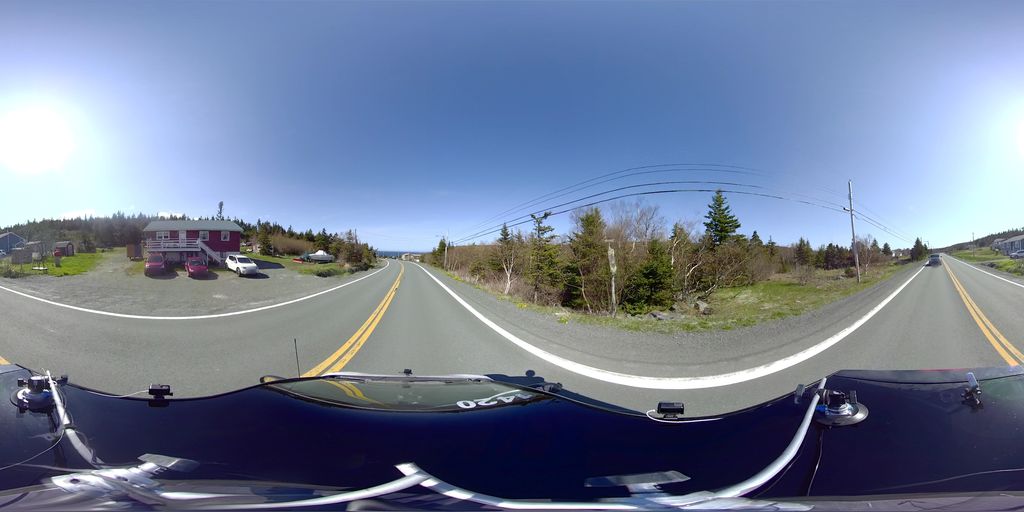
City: st_johns